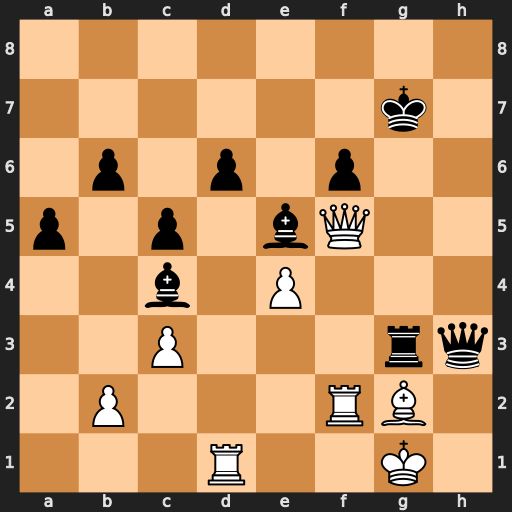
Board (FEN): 8/6k1/1p1p1p2/p1p1bQ2/2b1P3/2P3rq/1P3RB1/3R2K1
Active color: w
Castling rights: -
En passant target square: -
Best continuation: Qxh3 Rxh3 Bxh3